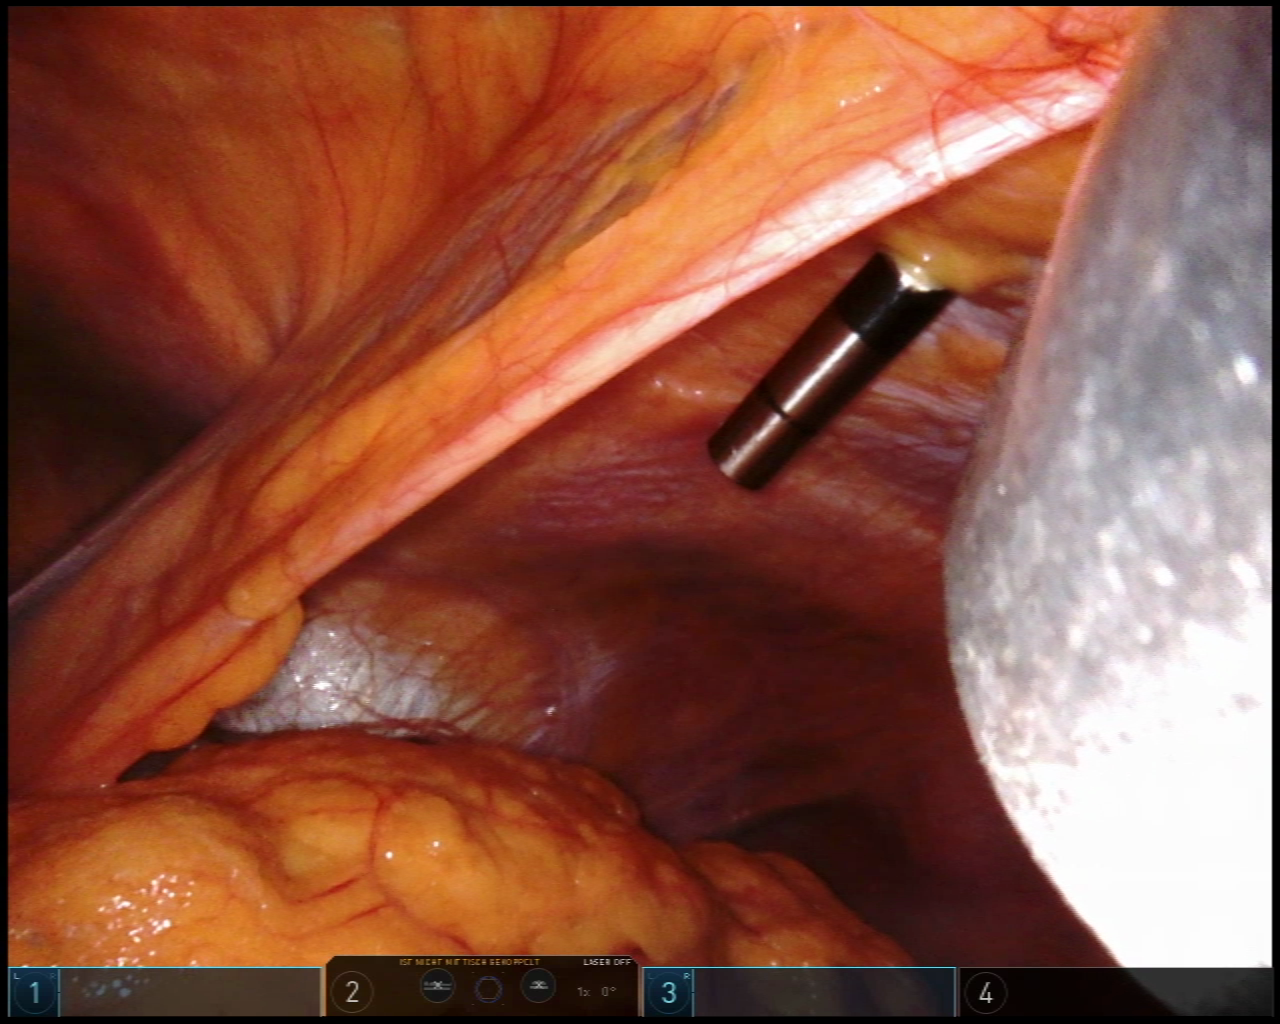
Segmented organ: liver
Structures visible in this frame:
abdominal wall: yes
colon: no
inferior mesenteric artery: no
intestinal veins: no
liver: yes
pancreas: no
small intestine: no
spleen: no
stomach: no
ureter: no
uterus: no
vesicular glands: no